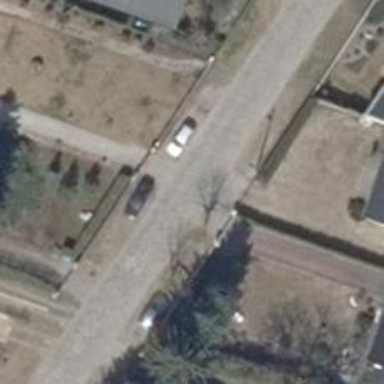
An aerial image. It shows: Residential road.